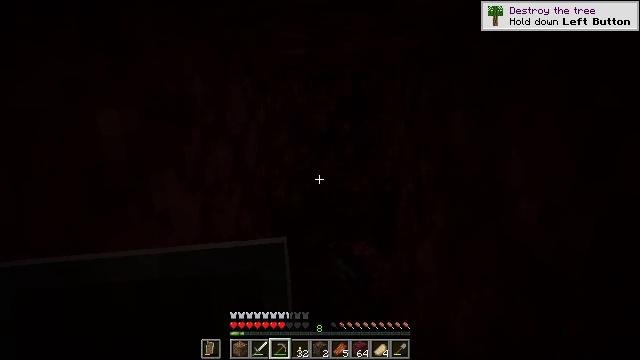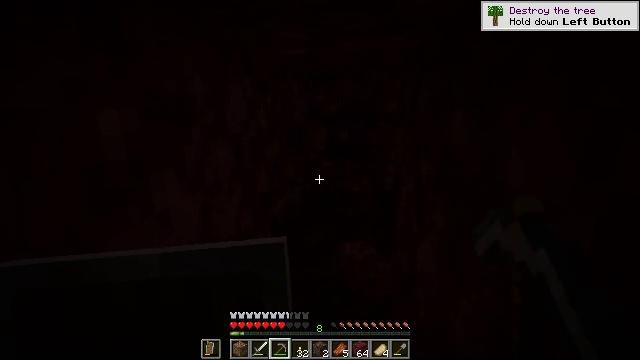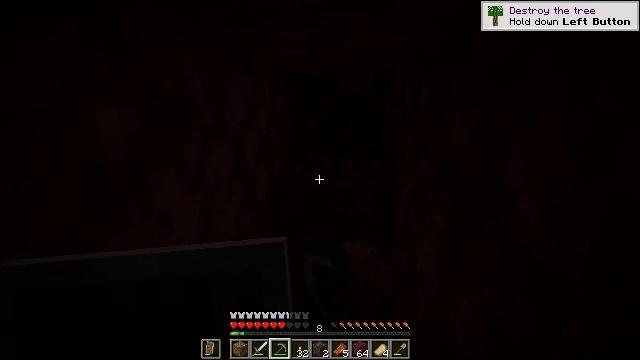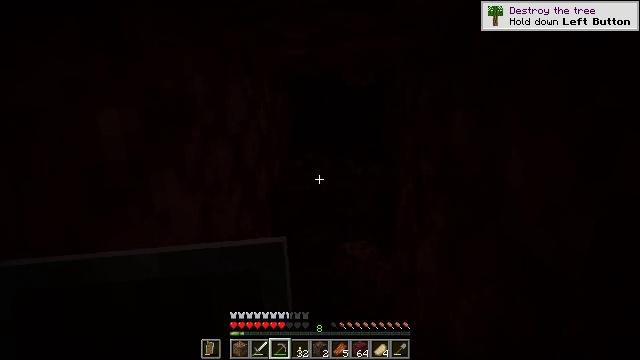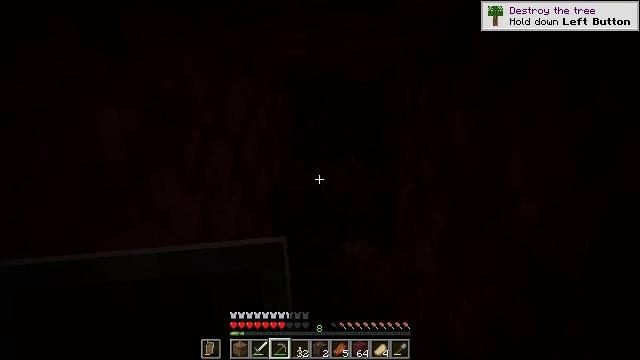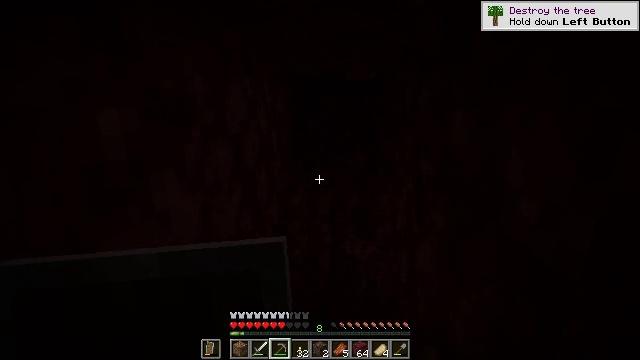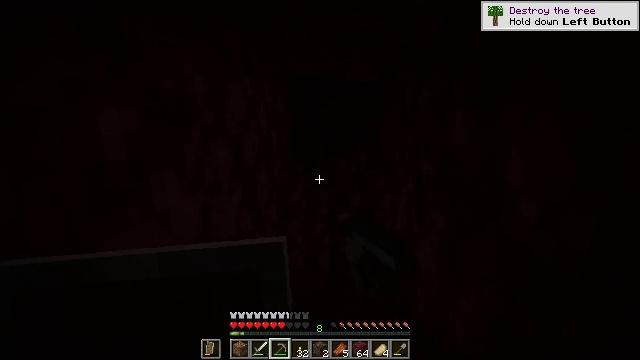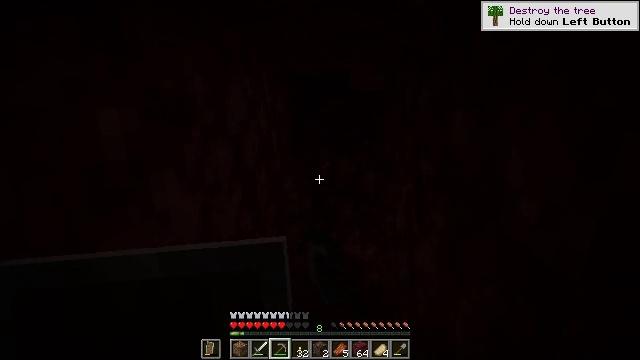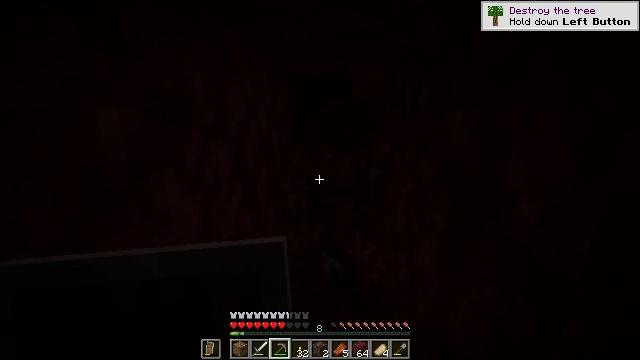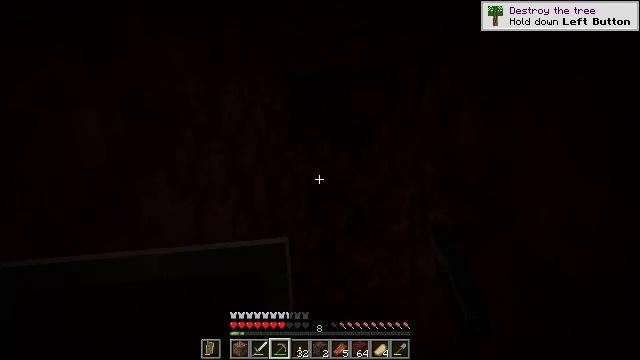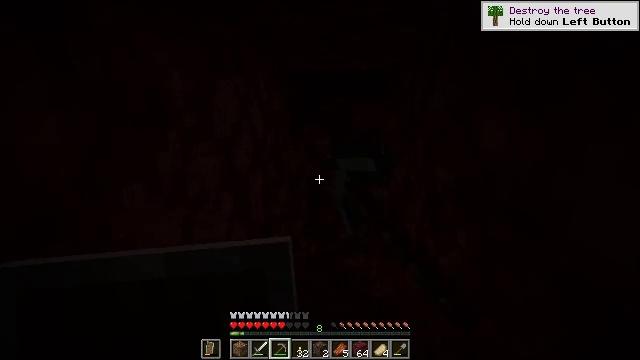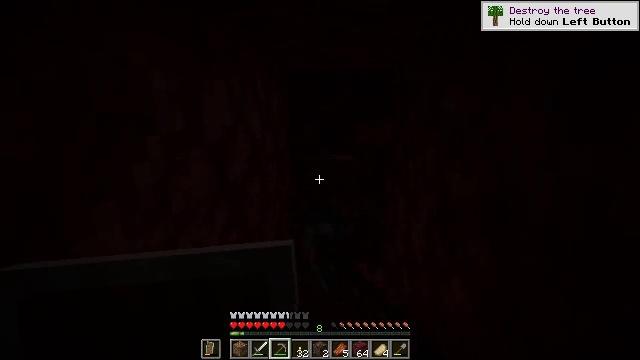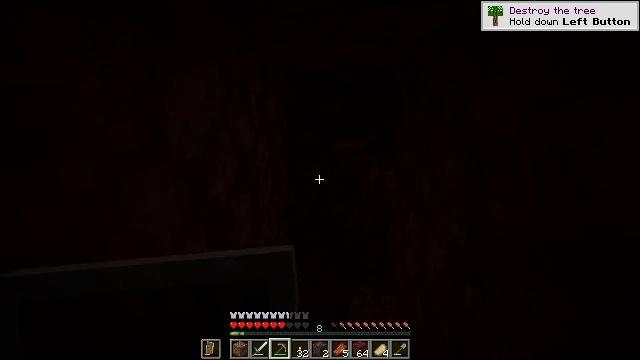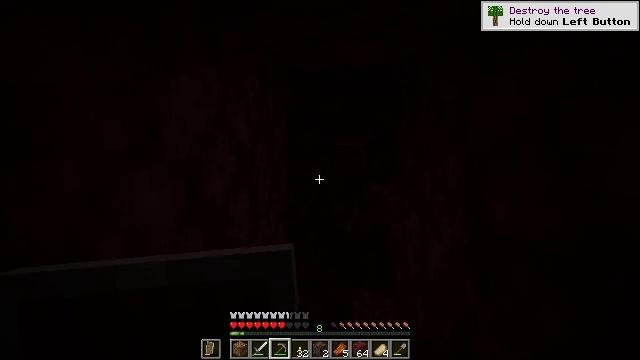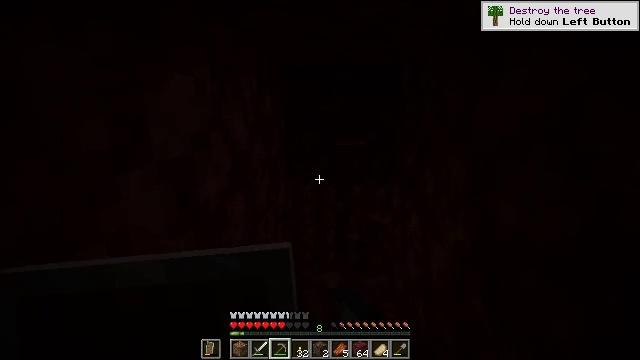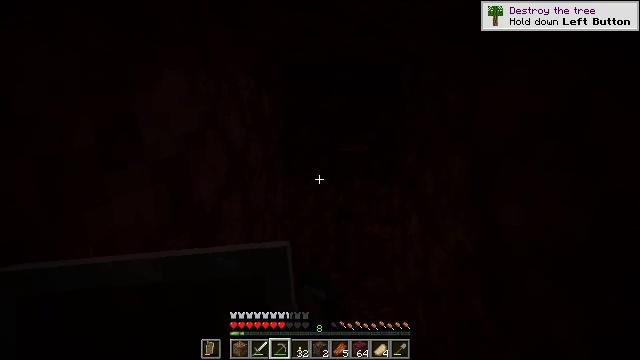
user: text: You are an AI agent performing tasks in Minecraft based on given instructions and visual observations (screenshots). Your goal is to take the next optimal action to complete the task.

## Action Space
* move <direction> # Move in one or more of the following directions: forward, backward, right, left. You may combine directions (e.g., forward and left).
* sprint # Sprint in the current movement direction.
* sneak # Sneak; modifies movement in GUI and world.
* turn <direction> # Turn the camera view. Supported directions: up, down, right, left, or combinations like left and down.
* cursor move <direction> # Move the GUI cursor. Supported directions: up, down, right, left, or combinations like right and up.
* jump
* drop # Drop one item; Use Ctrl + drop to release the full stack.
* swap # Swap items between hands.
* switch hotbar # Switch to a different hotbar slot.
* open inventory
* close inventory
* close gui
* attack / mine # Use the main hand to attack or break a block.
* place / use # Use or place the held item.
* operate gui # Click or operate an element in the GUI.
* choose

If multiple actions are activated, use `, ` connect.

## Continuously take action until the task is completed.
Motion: motion action
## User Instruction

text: Break the netherrack block.
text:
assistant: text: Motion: attack / mine
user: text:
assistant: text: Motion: attack / mine
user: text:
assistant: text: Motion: attack / mine
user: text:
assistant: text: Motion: attack / mine
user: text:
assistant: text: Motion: attack / mine
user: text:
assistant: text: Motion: attack / mine
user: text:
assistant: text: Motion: attack / mine
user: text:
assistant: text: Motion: attack / mine
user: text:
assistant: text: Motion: move forward, attack / mine
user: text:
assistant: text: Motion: move forward, attack / mine
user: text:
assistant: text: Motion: move forward, attack / mine
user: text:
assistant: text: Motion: attack / mine
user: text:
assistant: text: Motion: attack / mine
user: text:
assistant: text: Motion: attack / mine
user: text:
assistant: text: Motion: attack / mine
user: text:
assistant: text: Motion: attack / mine
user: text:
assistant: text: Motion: attack / mine
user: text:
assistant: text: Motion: attack / mine
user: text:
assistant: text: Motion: attack / mine
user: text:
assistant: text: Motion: attack / mine
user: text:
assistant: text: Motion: attack / mine
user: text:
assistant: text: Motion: attack / mine
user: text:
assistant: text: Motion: attack / mine
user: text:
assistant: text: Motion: attack / mine
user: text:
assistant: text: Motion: move forward, attack / mine
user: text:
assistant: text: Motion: move forward, attack / mine
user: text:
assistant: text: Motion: move forward, attack / mine
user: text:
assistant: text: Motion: move forward, attack / mine
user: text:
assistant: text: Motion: attack / mine
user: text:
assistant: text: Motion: attack / mine